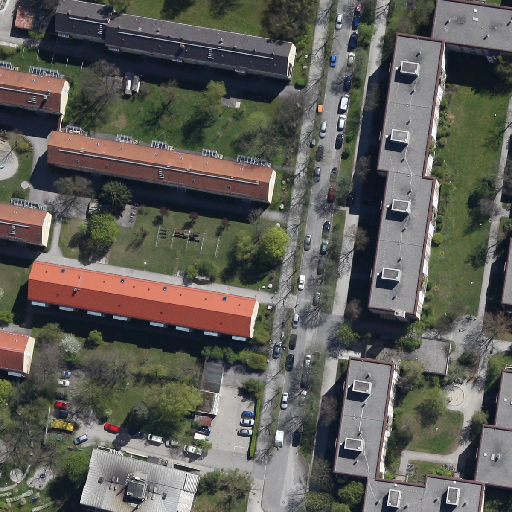
Referring expression: vehicle